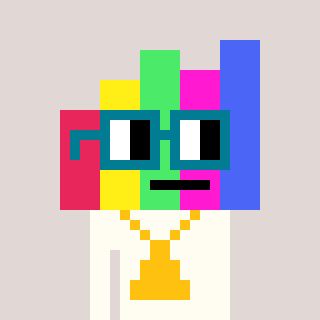
a pixel art character with square dark green glasses, a bar chart-shaped head and a grayscale-colored body on a warm background